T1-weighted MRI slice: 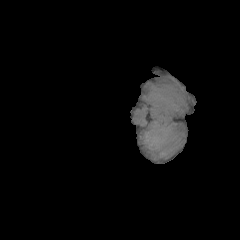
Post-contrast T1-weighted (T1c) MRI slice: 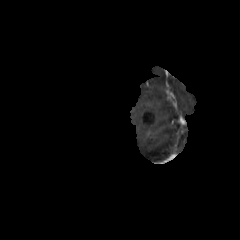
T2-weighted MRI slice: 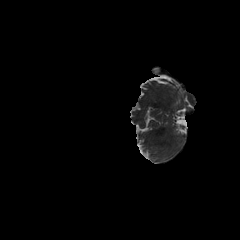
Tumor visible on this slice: no